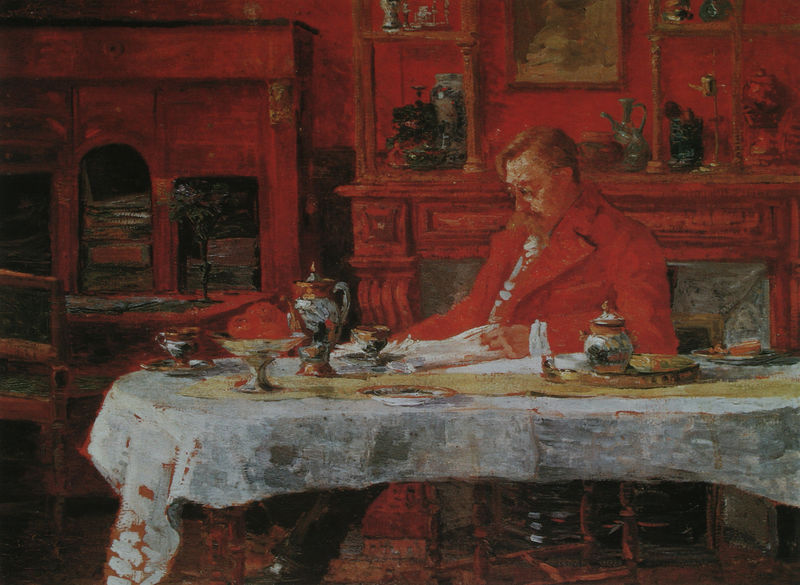
Titel: Emile Verhaeren am Esstisch
Künstler: Marthe Verhaeren
Standort: Antwerpen
Institution: Museum Plantin-Moretus
Schlagwörter: gemälde, hand, mann, weiß, gelb, impressionismus, ocker, sitzen, blume, braun, frankreich, glas, grau, hell, hintergrund, holz, licht, profil, schwarz, stuhl, tisch, zimmer, ölbild, haus, obst, rose, rot, rock, bart, blond, jacke, schnurrbart, wand, mensch, rahmen, schale, teller, bild, bildnis, innenraum, portrait, rückenlehne, tischdecke, tischtuch, interieur, mantel, innen, pflanze, kamin, früchte, kanne, krug, stilleben, stillleben, beine, bücher, schrank, wohnzimmer, kaminsims, russland, essen, tafel, wohnung, kaffee, lesen, kerze, hausmantel, esszimmer, kerzen, tasse, tee, jackett, wei, rothaarig, dose, porzellan, geschirr, kaffeekanne, service, zeitung, brille, bürger, vitrine, nippes, sims, karaffe, tassen, brief, lesender, frühstück, teekanne, bibliothek, leser, lesend, sekretär, kannen, bücherschrank, objekte, schlafrock, aufsatz, karmin, han, siten, kann, zuckerdose, polen, glasschrank, vitrinenschrank, schran, mann rot, kaamin, rse